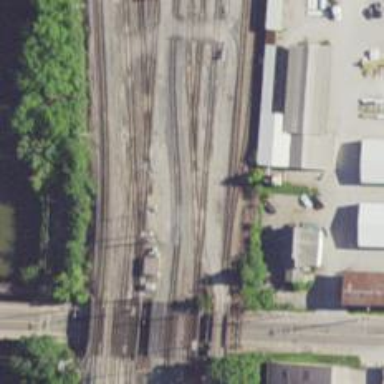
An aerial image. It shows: Abandoned railway yard is depicted.